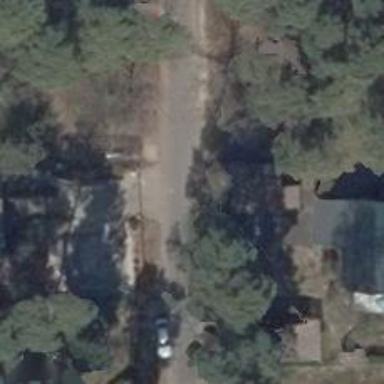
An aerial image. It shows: Smooth asphalt road in residential area.